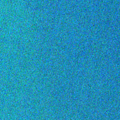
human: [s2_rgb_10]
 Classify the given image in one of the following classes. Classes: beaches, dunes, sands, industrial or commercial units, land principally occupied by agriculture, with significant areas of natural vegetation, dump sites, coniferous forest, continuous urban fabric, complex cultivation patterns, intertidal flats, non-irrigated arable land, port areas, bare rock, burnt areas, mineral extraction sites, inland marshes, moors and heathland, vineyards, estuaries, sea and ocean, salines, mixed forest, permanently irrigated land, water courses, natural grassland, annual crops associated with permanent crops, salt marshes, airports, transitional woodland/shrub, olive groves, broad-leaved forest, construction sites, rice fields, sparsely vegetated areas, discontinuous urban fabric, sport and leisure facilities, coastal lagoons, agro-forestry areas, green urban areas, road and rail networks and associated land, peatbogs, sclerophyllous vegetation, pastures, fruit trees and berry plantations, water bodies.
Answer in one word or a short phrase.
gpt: sea and ocean